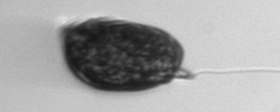
Label: Prorocentrum_micans